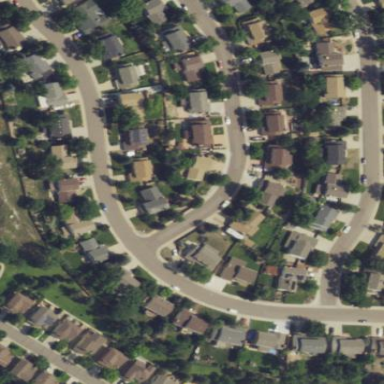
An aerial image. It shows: Residential area composed of single-family homes.